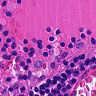
Metastatic tissue present: no